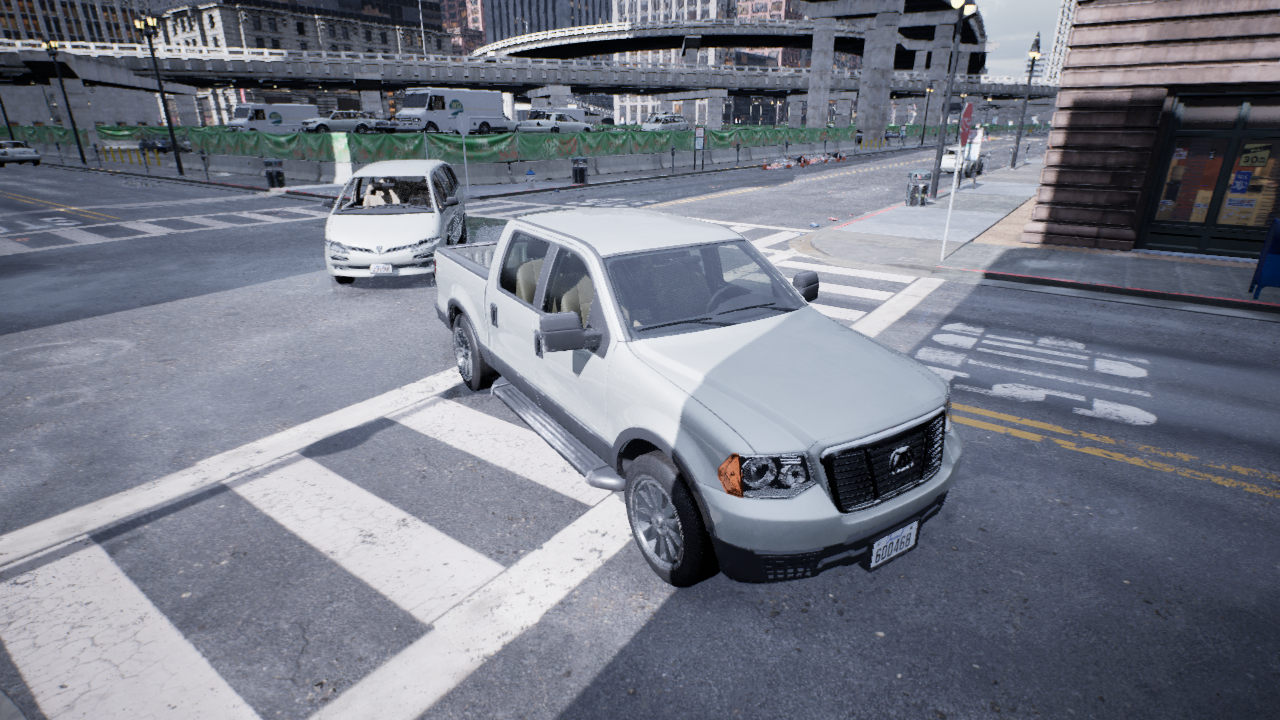
Venue: intersection
Lighting: overcast
Vehicle rig: pickup